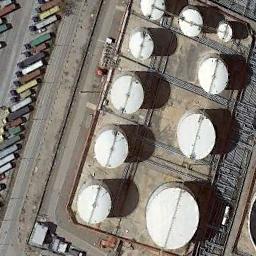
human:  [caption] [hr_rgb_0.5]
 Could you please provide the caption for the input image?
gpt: There are many neatly arranged storage tanks and many cars in the factory .

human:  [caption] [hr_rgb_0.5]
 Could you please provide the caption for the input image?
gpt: Many cars are near the storage tanks .

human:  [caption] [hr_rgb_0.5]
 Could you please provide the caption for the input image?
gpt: There are two rows of storage tanks , One of which is smaller than the others .

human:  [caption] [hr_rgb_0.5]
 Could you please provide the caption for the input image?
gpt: There are many white cylinders on the bare land .

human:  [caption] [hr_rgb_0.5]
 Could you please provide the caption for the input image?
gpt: There are some white storage tanks surrounded by some pipe and many containers .